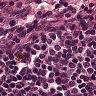
Metastatic tissue present: no